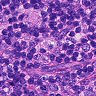
Metastatic tissue present: no